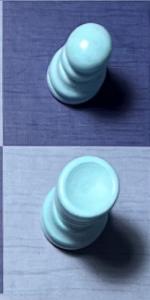
Label: Rook_White